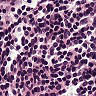
Metastatic tissue present: no